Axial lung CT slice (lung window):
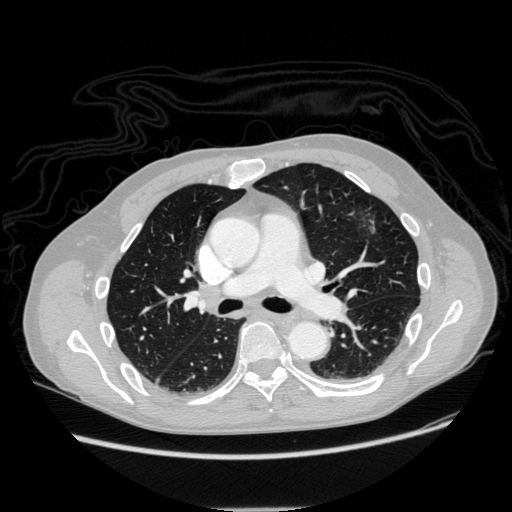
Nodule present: yes
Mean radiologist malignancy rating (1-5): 2